Aerial crown-view tile of a tropical tree (Barro Colorado Island, Panama), acquired 20250915:
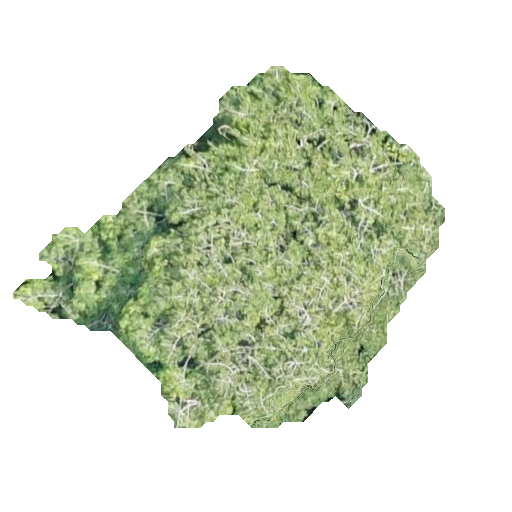
Species: Virola surinamensis
GBIF accepted scientific name: Virola surinamensis
Crown area: 130.06 m²